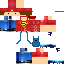
A male human skin with medium skin, wearing brown long hair dressed in a red tshirt and red pants, featuring a closed mouth.